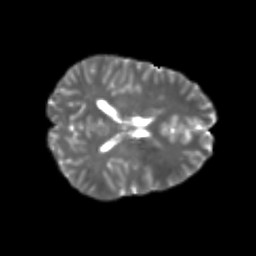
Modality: T2w
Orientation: axial
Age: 21
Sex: male
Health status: healthy
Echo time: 0.074 s